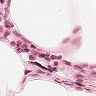
Metastatic tissue present: no